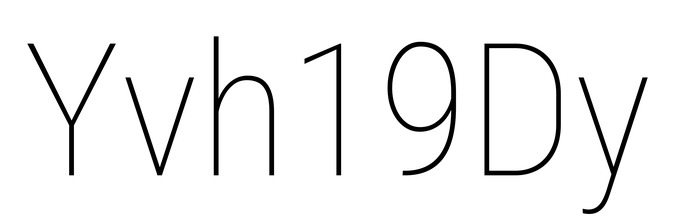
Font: Roboto_Condensed_Thin